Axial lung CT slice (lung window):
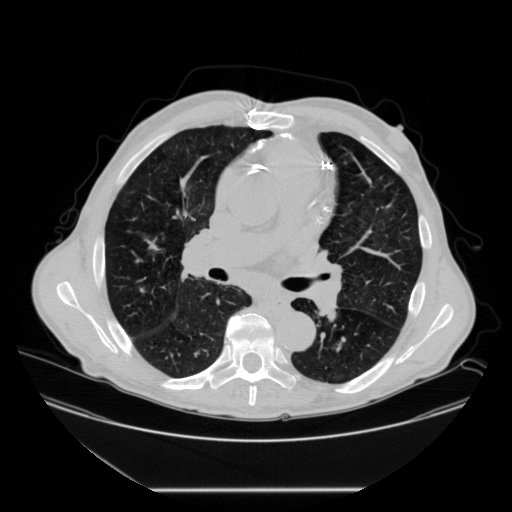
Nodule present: no